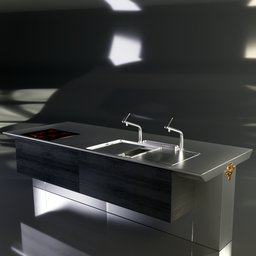
Label: appliances